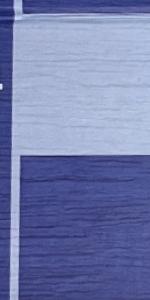
Label: Empty